Aerial crown-view tile of a tropical tree (Barro Colorado Island, Panama), acquired 20250616:
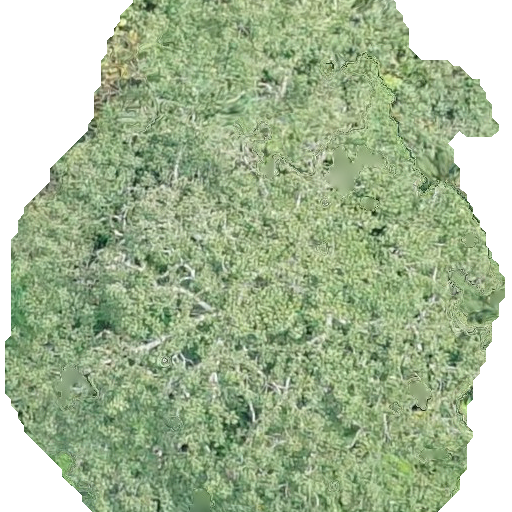
Species: Sterculia apetala
GBIF accepted scientific name: Sterculia apetala
Crown area: 345.499 m²